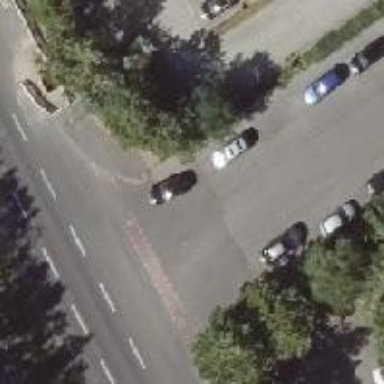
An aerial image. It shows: Sidewalk.